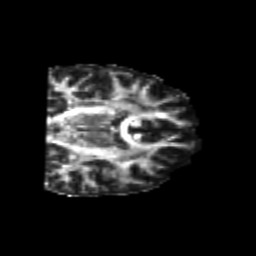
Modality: FA
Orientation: coronal
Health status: healthy
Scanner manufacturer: philips
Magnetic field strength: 3 T
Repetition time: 6.964 s
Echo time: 0.092 s